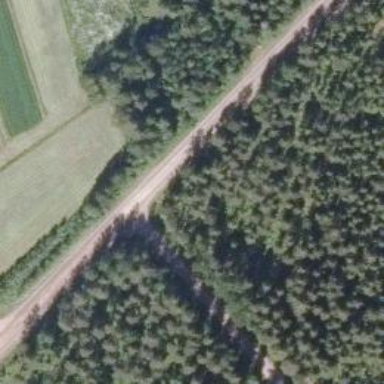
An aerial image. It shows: Tertiary road.